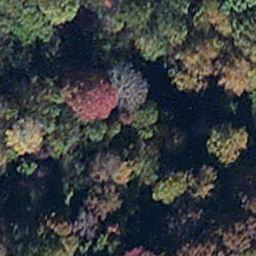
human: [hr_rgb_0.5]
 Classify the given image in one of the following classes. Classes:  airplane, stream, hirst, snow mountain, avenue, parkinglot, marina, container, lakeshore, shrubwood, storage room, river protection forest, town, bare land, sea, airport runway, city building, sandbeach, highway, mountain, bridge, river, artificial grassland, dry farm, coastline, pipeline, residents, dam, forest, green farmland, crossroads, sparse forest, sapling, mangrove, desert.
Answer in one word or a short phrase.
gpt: mangrove